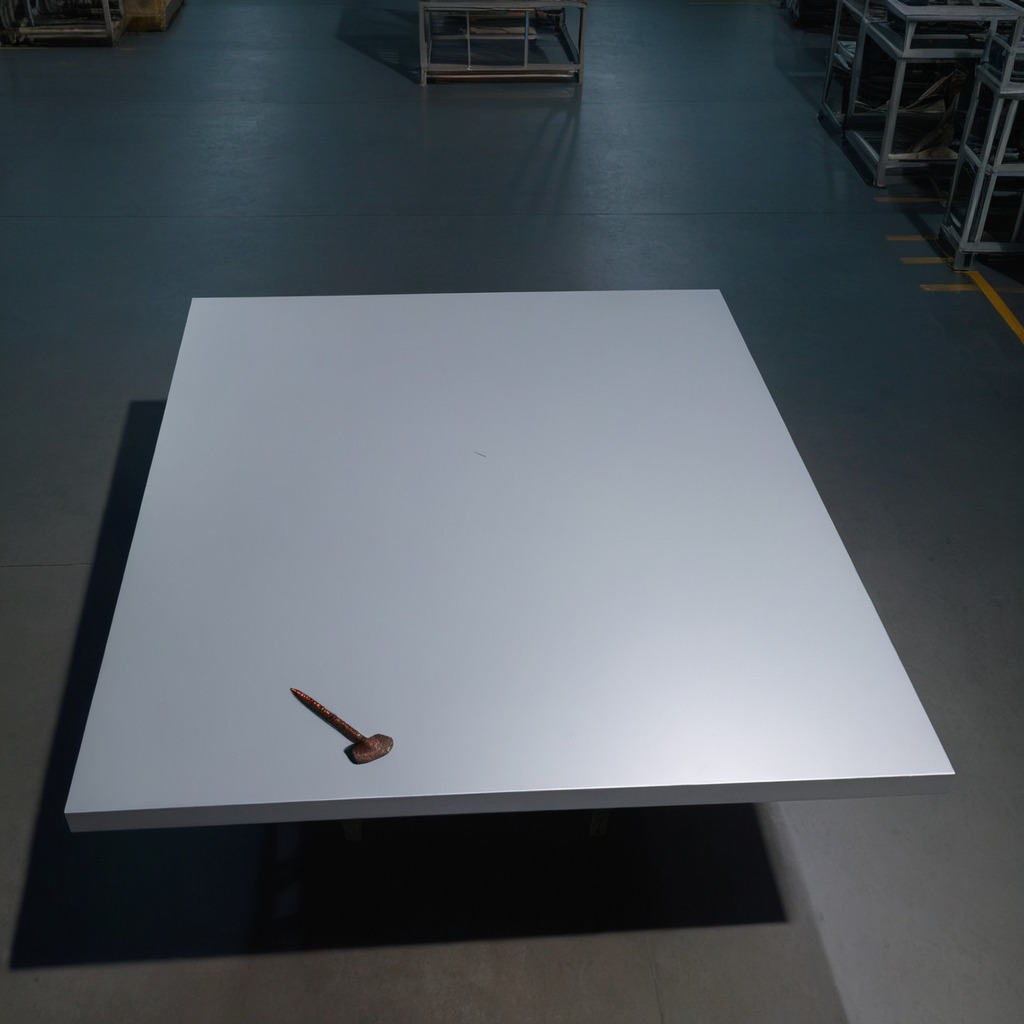
An iron nail is lying on the tabletop in the evening.